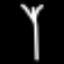
Label: fork